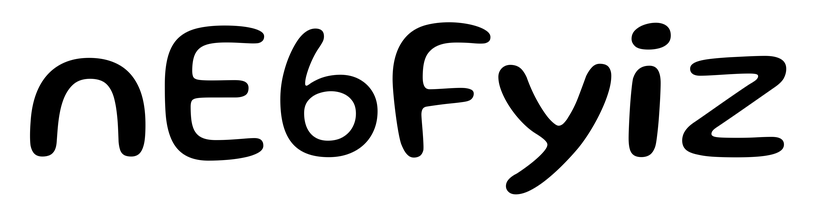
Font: Gluten_Regular